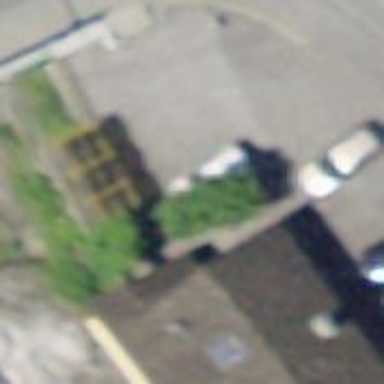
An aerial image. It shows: Restaurant.